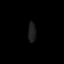
Tissue: lung
Cell type: Pericytes
Senescence score: 0.5454
Nuclear area (px): 144
Mean DAPI intensity: 30.993